Aerial crown-view tile of a tropical tree (Barro Colorado Island, Panama), acquired 20250715:
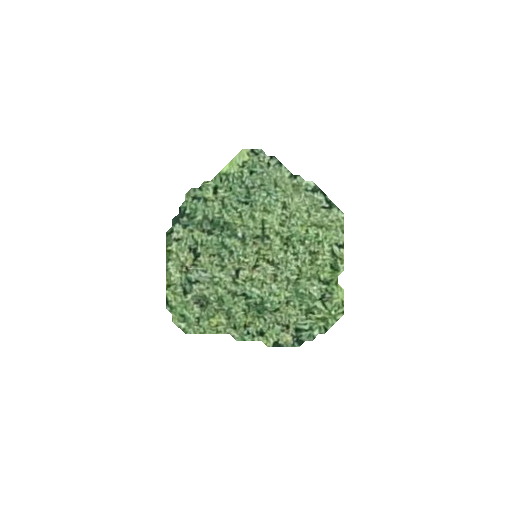
Species: Miconia argentea
GBIF accepted scientific name: Miconia argentea
Crown area: 40.845 m²